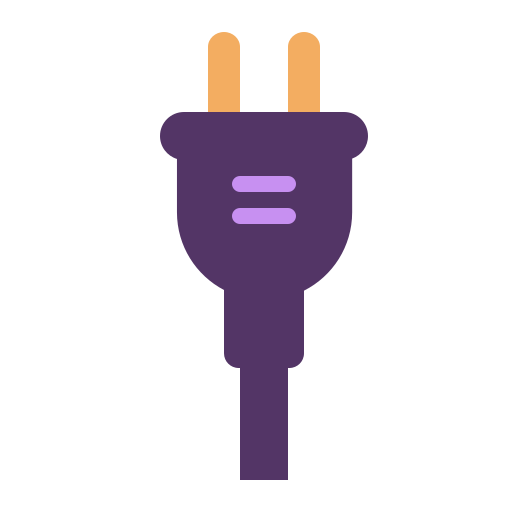
electric plug flat